Question: I want to start these 2 services:
'''
String s7 = "OracleDBConsoleorcl";
String s8 = "Oracle ORCL VSS Write Service";
'''
Using this method:
'''
private void startService(String SERVICE_NAME) {
String[] script = {"cmd.exe", "/c", "sc", "start", SERVICE_NAME};//to start service
try {
Process p = Runtime.getRuntime().exec(script);
p.waitFor();
BufferedReader reader = new BufferedReader(new InputStreamReader(p.getInputStream()));
String line = reader.readLine();
while (line != null) {
if (line.equals("0")) {
System.out.println(line);
} else {
System.out.println(line);
}
line = reader.readLine();
}
} catch (IOException | InterruptedException e1) {
System.out.println(e1);
}
}
'''
This is the problem: s7 gets started properly but s8 doesnt because (my guess) is that the service name contains spaces, leading to this error:
'''
[SC] StartService: OpenService FAILED 1060:
The specified service does not exist as an installed service.
'''
I mean, the service is existing here:

Anything i could try? I did try String s8 = ""Oracle ORCL VSS Write Service""; to give cmd the right format but neither works...
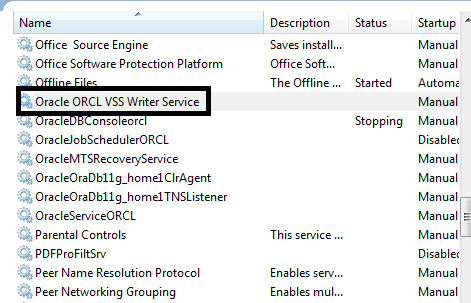
Answer: The displayed string is not the real/internal service name.
Open the properties of that entry in the services list and you can see its service name (which does not contain spaces).